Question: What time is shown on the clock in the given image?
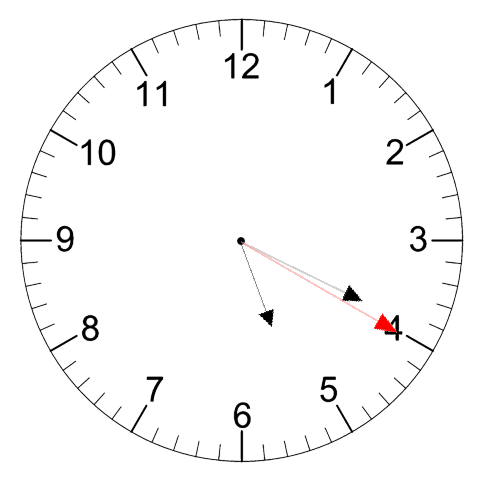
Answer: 05:19:20